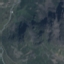
Land use / land cover class: HerbaceousVegetation